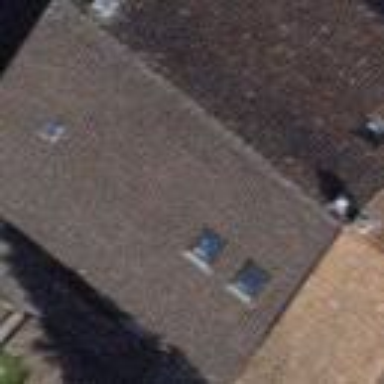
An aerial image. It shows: Terrace building.